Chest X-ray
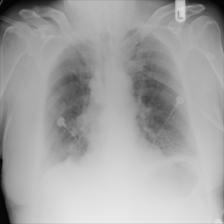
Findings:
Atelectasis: negative
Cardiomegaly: negative
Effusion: negative
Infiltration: negative
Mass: negative
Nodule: negative
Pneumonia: negative
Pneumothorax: negative
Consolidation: negative
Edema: negative
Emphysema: negative
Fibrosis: negative
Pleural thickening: negative
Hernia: negative